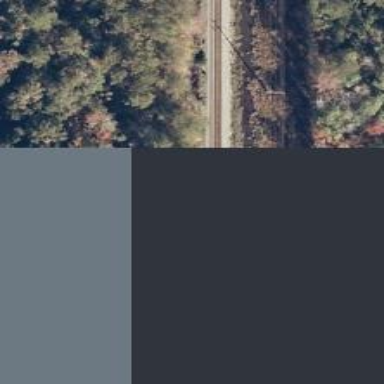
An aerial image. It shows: Bridge over railway line.